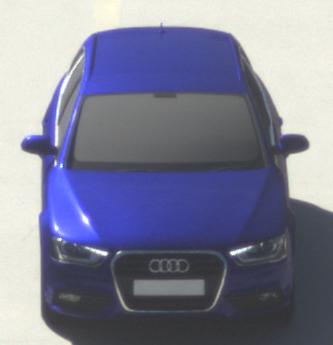
Make: Audi
Model: A4 Avant 1.8 TFSI
Detailed model: A4 (B8) Avant
Model produced from: 2012/02
Model produced until: 2015/04
Doors: 5
Color: blue
Road condition: dry road
Daytime: midday
Contrast: high contrast